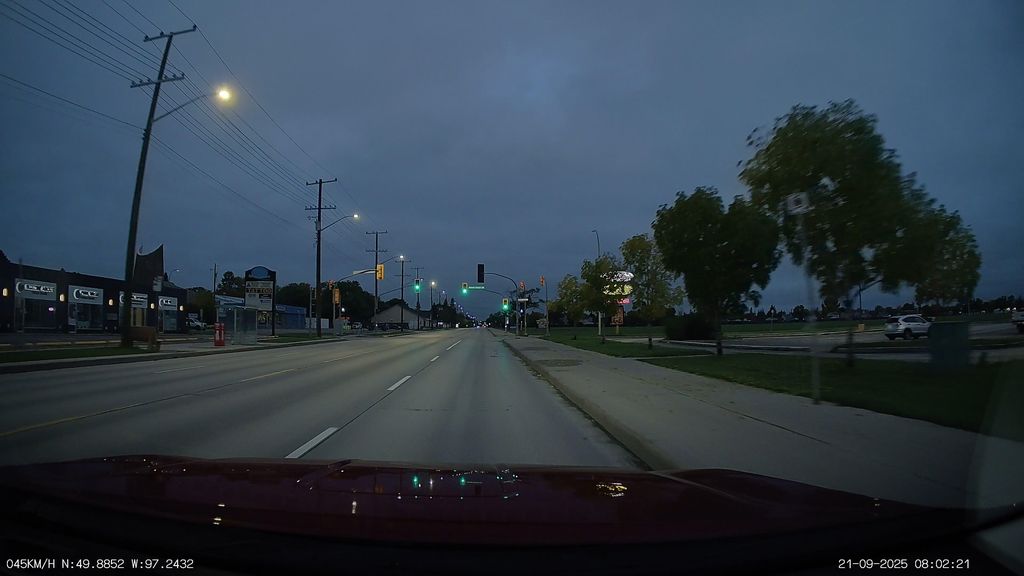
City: winnipeg